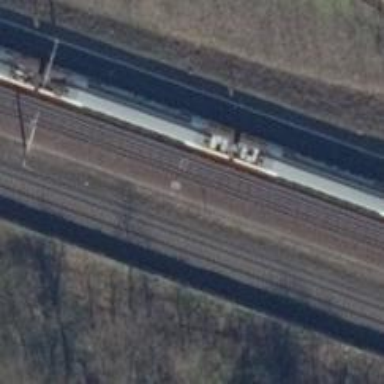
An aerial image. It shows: Railway signal.